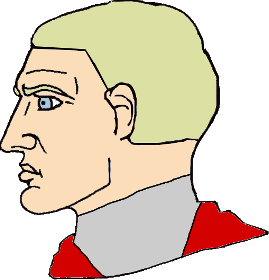
Label: 4_Yes_Chad